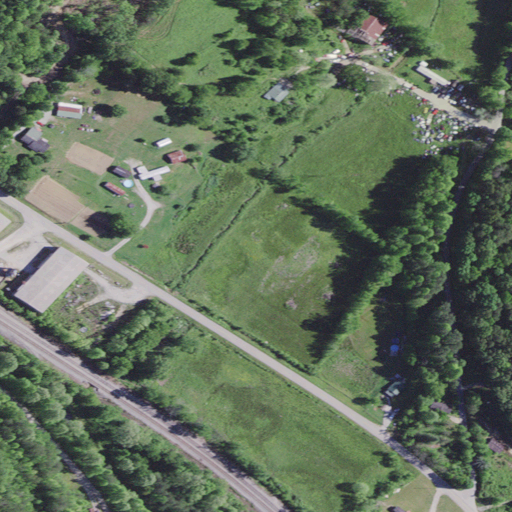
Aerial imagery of valley in Kentucky named Johnson Hollow containing pasture, low intensity development, open development, deciduous forest, medium intensity development, barren land, high intensity development, grassland, and mixed forest